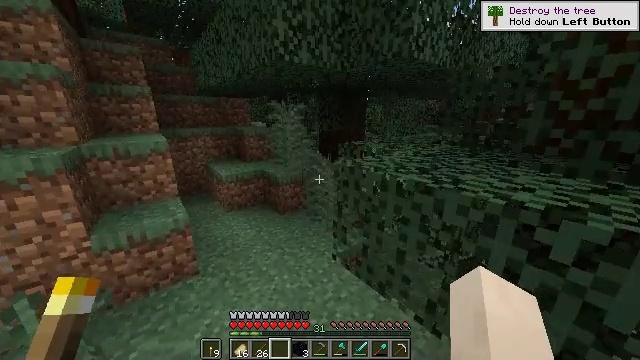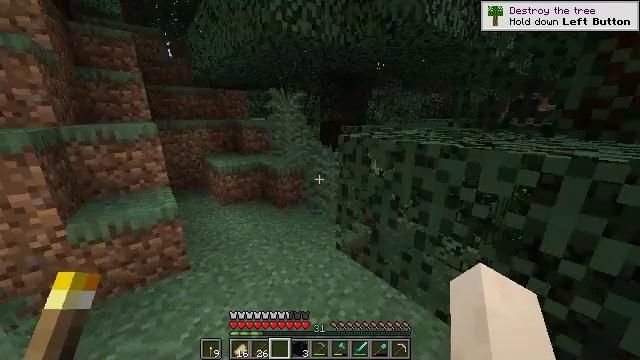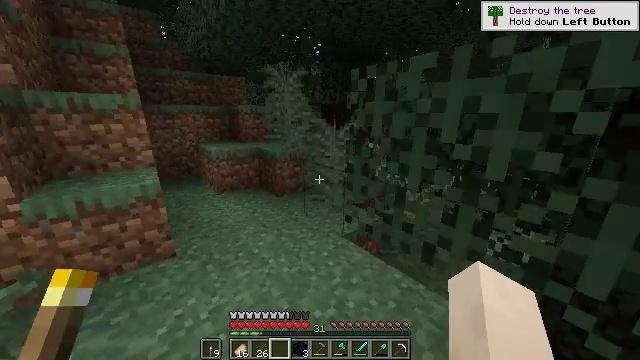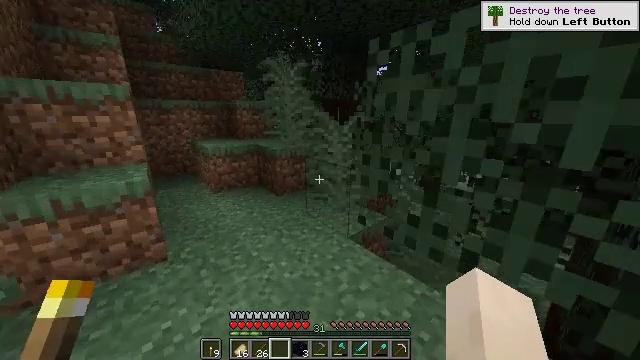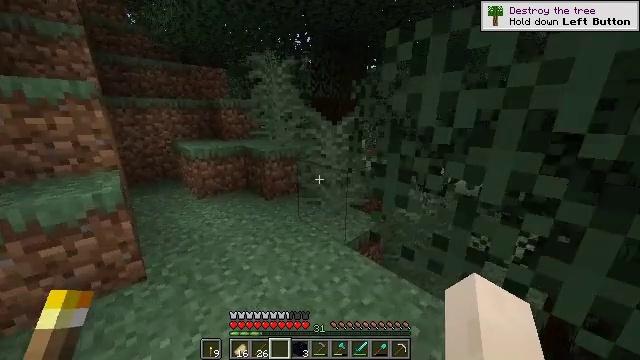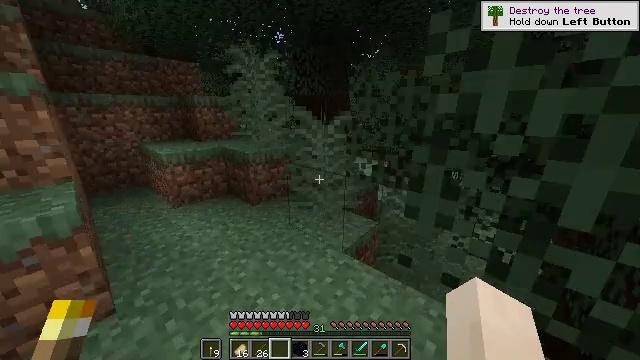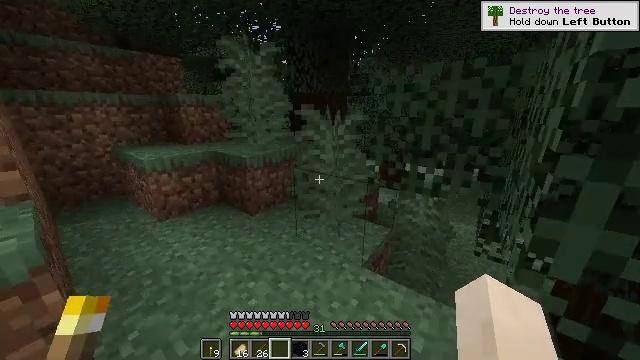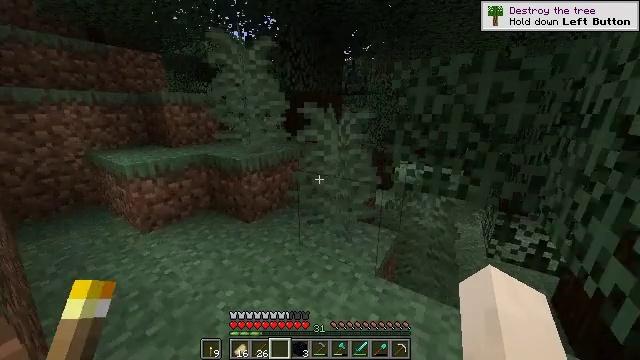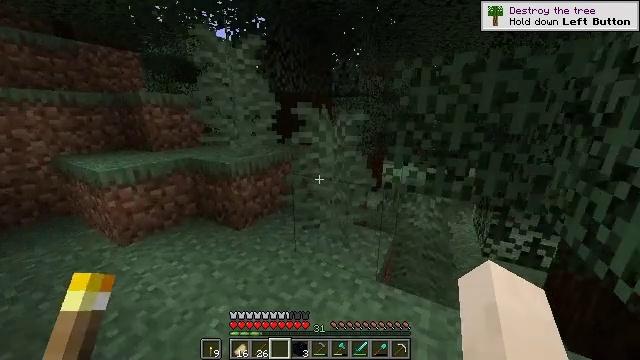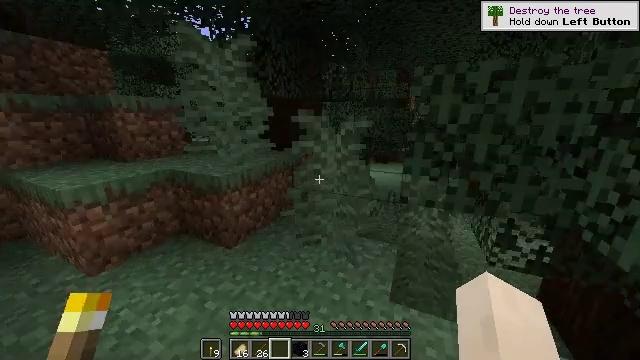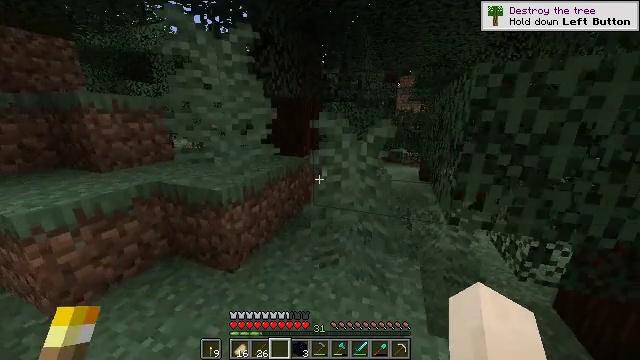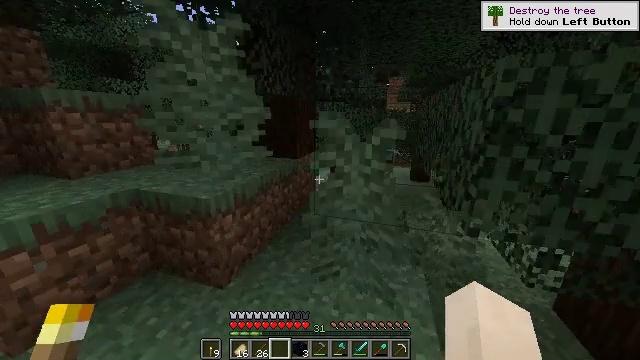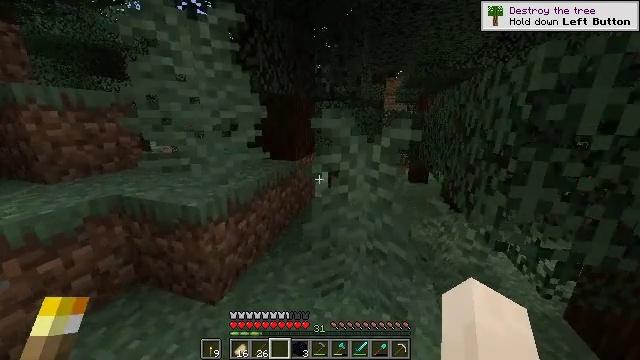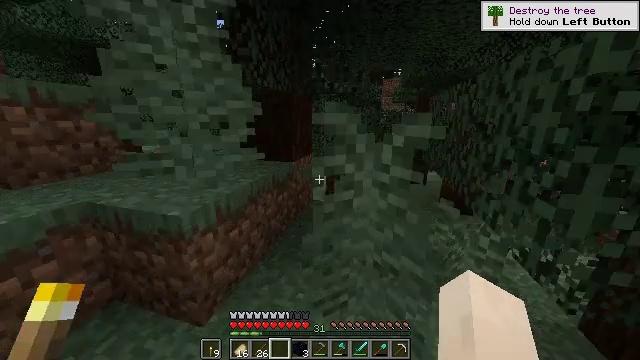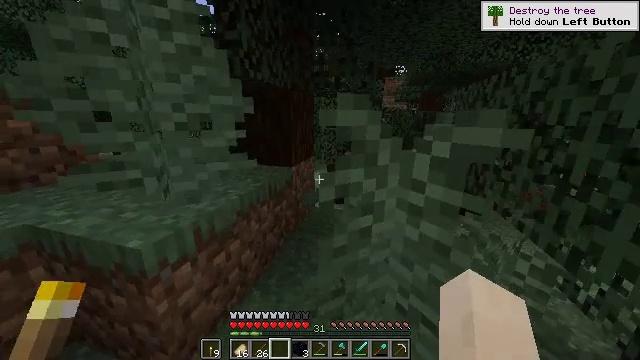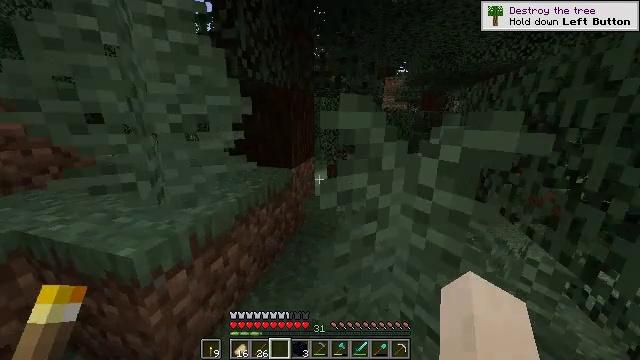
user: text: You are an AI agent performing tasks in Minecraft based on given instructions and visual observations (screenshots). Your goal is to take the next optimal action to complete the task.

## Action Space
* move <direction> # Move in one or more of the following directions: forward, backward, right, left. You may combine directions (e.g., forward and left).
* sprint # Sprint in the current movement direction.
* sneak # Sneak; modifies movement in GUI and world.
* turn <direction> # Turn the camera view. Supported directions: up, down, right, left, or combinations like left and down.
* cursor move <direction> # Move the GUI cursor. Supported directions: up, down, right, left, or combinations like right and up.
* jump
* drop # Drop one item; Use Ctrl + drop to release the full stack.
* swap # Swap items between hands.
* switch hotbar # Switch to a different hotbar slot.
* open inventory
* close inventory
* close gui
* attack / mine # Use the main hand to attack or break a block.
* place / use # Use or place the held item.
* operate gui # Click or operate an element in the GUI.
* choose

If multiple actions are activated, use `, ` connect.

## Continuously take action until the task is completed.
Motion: motion action
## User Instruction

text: Break the large fern to clear the space.
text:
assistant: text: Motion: move forward and move left
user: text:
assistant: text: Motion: move forward and move left
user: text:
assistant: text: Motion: move forward and move left
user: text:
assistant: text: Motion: move forward and move left, turn right
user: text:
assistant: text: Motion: move forward and move left, sprint, turn right
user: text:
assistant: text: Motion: move forward and move left, sprint, turn right
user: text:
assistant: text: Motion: move forward and move left, sprint, turn right
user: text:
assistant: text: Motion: move forward and move left, sprint, turn right
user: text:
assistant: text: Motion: move forward and move left, sprint, turn right
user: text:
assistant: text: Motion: move forward and move left, turn right
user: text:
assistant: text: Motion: move forward, turn right
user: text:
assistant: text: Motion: move forward
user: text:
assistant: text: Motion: move forward
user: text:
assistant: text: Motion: move forward
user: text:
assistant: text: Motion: move forward
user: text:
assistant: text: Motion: move forward, turn right, attack / mine
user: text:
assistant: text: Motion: move forward, turn right and down, attack / mine
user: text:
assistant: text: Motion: move forward, turn right and down, attack / mine
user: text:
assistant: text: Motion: move forward, turn right and down, attack / mine
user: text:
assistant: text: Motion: move forward, turn right and down
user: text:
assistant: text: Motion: move forward
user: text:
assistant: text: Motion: move forward
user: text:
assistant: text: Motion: move forward
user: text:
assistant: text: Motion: move forward
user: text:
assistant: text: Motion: move forward
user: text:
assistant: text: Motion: move forward
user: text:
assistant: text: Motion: move forward
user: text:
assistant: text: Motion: move forward, turn left
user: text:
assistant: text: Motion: move forward, sprint, turn left
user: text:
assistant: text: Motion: move forward, sprint, turn left